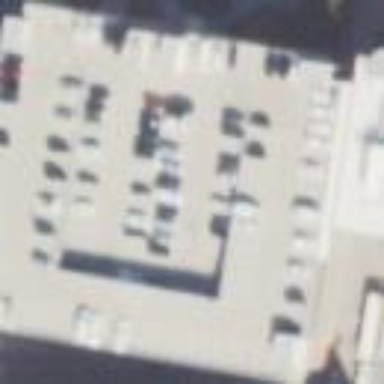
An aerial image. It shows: Multi-storey parking building.